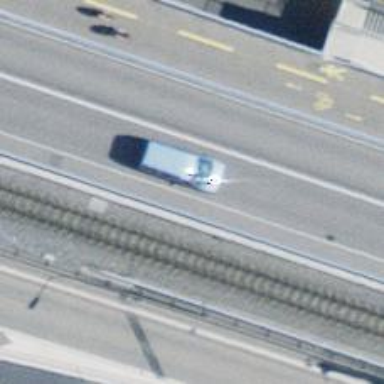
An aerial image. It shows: Primary highway with cycle track running alongside it.